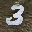
Label: 3